Current action and preconditions to check: trajectory_clear

Your task: For each precondition in the list above, predict whether it will hold at this action.

Consider the current scene as observed from the mobile robot's camera, and analyze the predicted future states of all dynamic agents (e.g., people, animals, vehicles, or any moving entities) within the NEXT SECOND.

IMPORTANT: Only answer "very likely" if you are absolutely certain—based on strong, clear evidence—that a dynamic agent will violate the precondition in the predicted future state. Do NOT answer "very likely" for unlikely, ambiguous, or low-probability risks.

Ask yourself for each precondition: Is there a high probability, with clear and convincing evidence, that the predicted future states of any dynamic agent will interfere with the predicted future state of the currently executing action within the NEXT SECOND, causing that precondition to fail?

Assess the risk level based on these predictions. Use "likely" or "very likely" if motions create a clear risk of interference.

Use "neutral" or "improbable" if agents are nearby but their predicted paths are clearly diverging or non-conflicting.

Failure Risk Categories: "very improbable", "improbable", "neutral", "likely", "very likely"

Answer Format: Output ONLY the probability_of_failure value from these categories: "very improbable", "improbable", "neutral", "likely", "very likely"

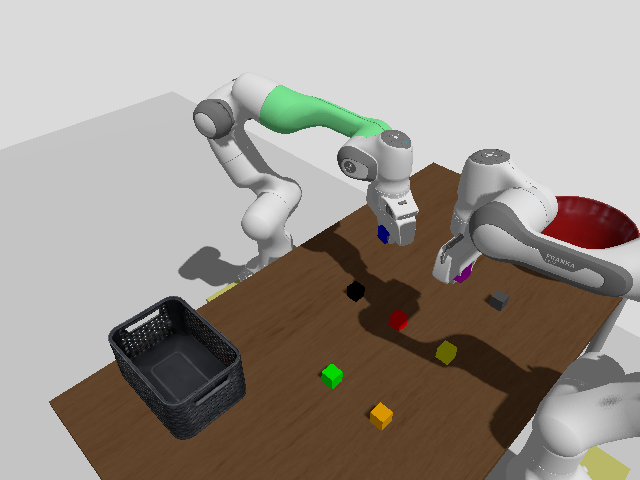

Answer: improbable